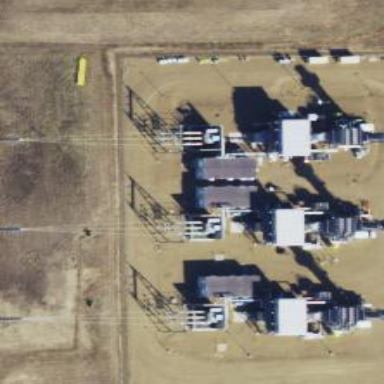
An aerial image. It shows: Switch for power supply.